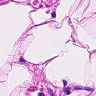
Metastatic tissue present: no